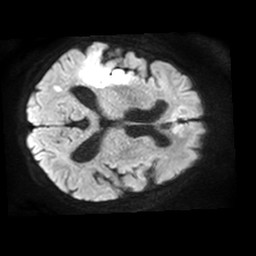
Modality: TRACE
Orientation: axial
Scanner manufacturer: philips
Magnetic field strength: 1.5 T
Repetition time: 3.403 s
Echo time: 0.06922 s